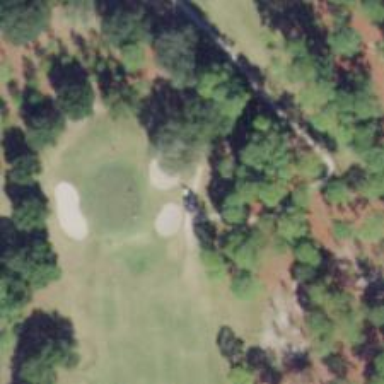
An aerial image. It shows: Path designated for golf carts.